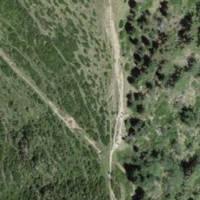
EUNIS habitat code: 31
Species observed at this site:
Rhododendron ferrugineum